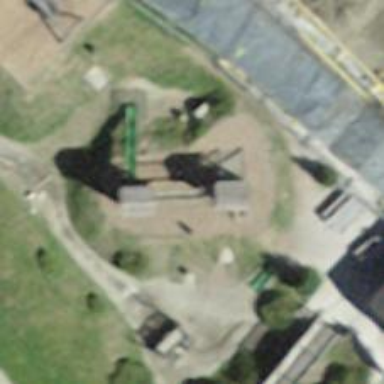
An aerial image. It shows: Playground with various play structures.